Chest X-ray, PA view. Patient: 65 years old, sex M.
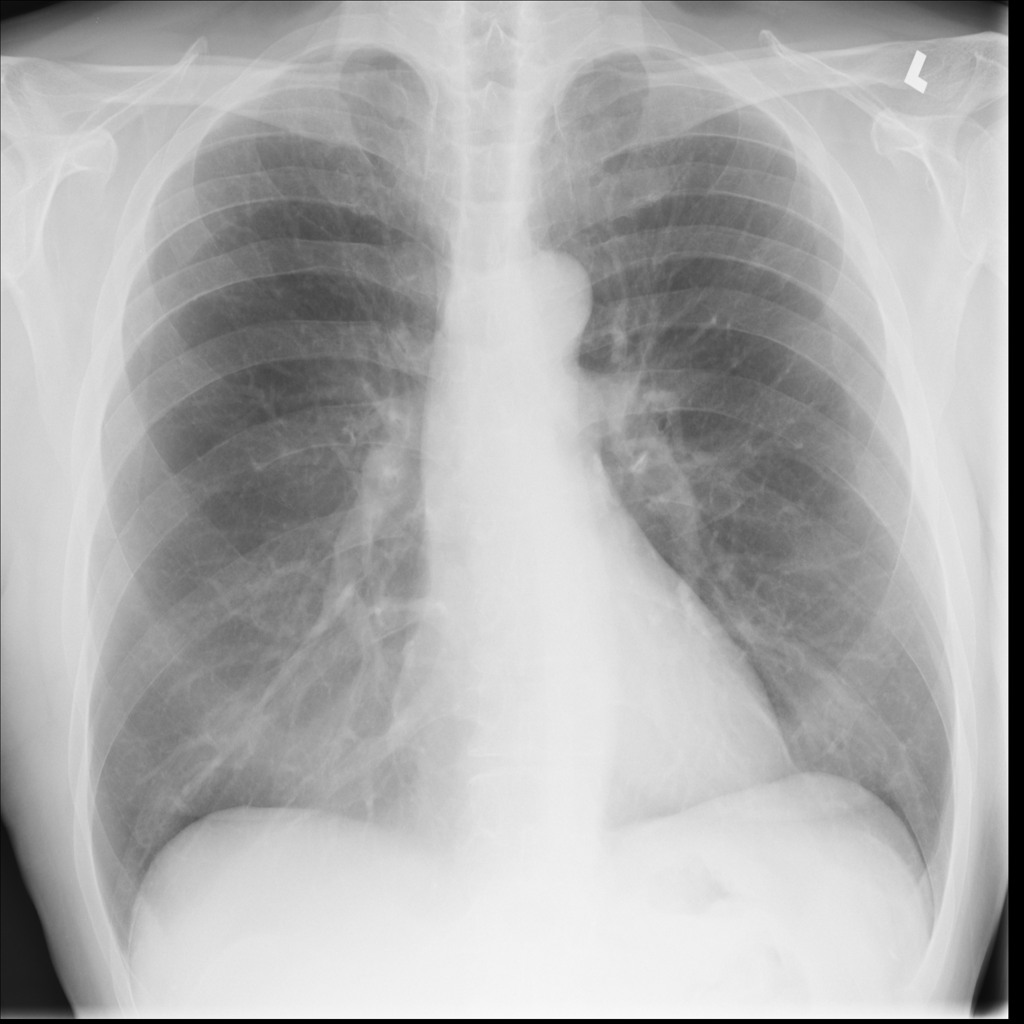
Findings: No Finding